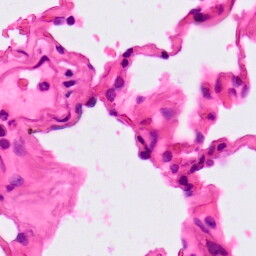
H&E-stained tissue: Lung